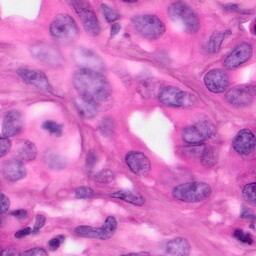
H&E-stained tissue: Pancreatic